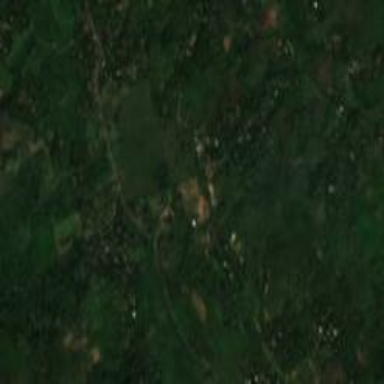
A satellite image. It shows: Orchard with rubber crops.